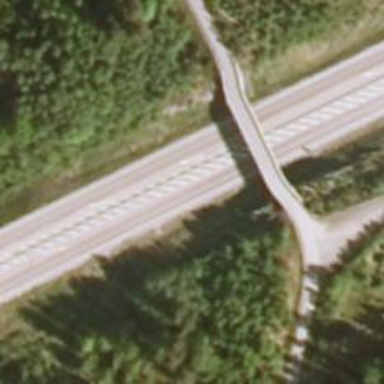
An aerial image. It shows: Asphalt road designated as trunk highway.